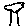
Label: tree